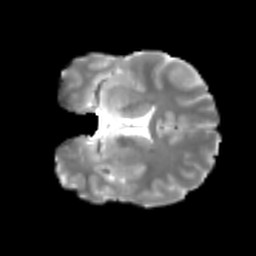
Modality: T2w
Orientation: coronal
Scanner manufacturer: siemens
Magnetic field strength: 3 T
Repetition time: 4 s
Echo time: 0.0594 s